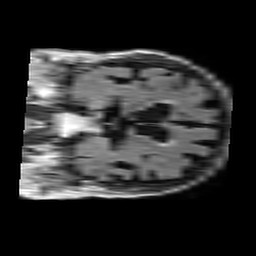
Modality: FLAIR
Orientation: coronal
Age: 72
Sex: male
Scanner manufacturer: philips
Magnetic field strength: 1.5 T
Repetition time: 10 s
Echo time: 0.11 s